Field crop: maize
Growth stage: 1
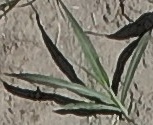
Species: sorghum